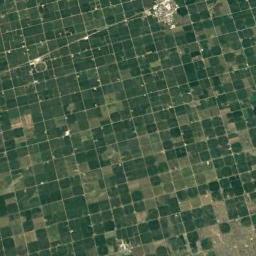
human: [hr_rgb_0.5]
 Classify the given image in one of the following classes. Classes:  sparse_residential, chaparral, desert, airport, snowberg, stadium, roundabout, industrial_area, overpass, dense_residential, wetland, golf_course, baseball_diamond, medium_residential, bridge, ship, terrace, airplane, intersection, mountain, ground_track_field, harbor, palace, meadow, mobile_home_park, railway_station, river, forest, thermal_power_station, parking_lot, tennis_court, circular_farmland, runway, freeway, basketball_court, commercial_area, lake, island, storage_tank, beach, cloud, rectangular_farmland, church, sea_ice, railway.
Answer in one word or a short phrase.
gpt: circular_farmland